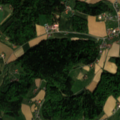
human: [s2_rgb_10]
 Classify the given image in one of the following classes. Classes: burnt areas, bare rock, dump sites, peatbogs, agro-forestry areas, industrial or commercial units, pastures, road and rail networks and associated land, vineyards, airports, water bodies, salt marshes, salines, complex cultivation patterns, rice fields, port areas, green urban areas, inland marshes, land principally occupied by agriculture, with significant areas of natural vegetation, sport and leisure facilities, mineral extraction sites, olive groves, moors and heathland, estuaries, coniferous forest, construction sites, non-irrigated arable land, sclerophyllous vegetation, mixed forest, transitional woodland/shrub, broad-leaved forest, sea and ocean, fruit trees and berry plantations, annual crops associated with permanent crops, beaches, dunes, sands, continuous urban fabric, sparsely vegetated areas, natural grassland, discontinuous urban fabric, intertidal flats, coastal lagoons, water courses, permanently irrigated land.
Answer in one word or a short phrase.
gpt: non-irrigated arable land, complex cultivation patterns, broad-leaved forest